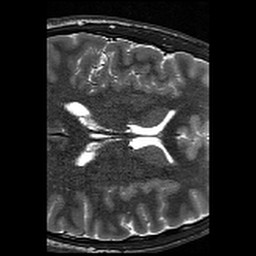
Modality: T2w
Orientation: axial
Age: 21
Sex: male
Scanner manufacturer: siemens
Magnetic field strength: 3 T
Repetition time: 13.15 s
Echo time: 0.082 s